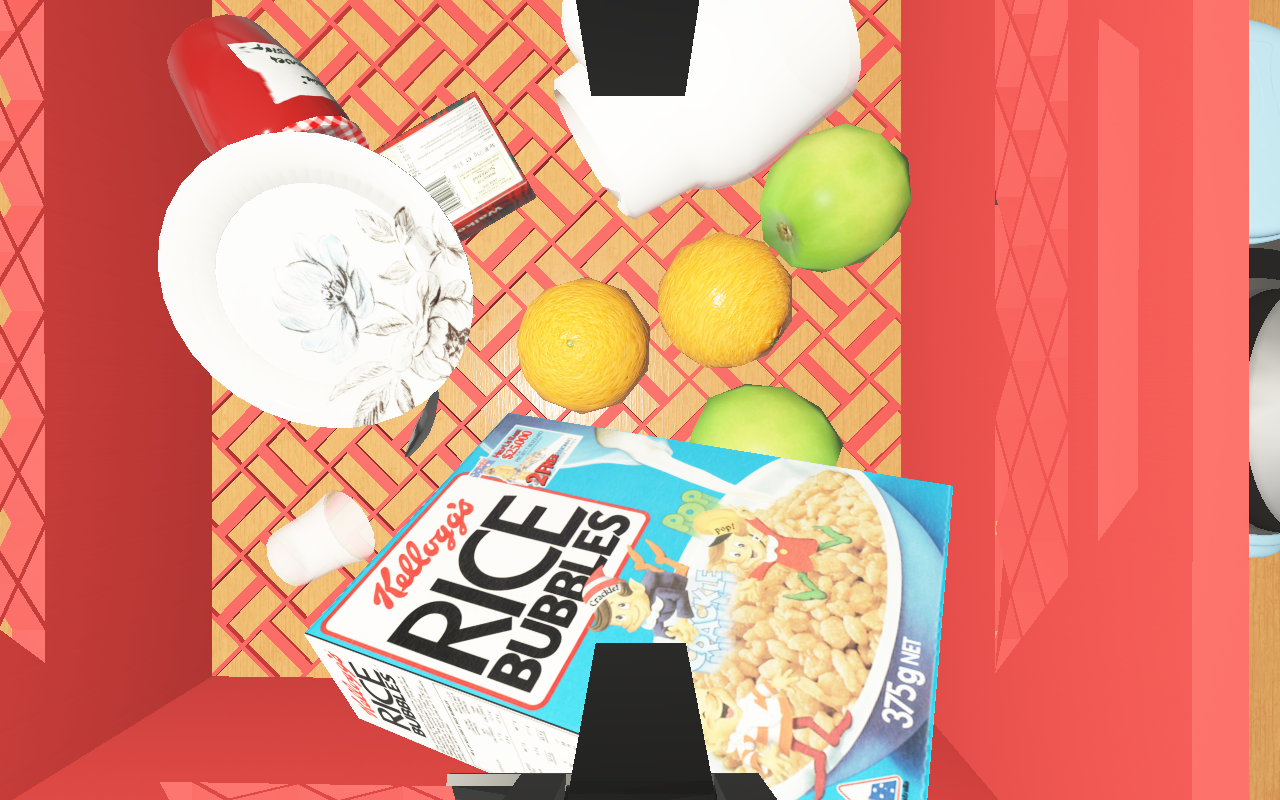
Objects in the scene:
apple
apple
orange
spoon
cereal box
cereal box